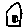
Label: house